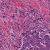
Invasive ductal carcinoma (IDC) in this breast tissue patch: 1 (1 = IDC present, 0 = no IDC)